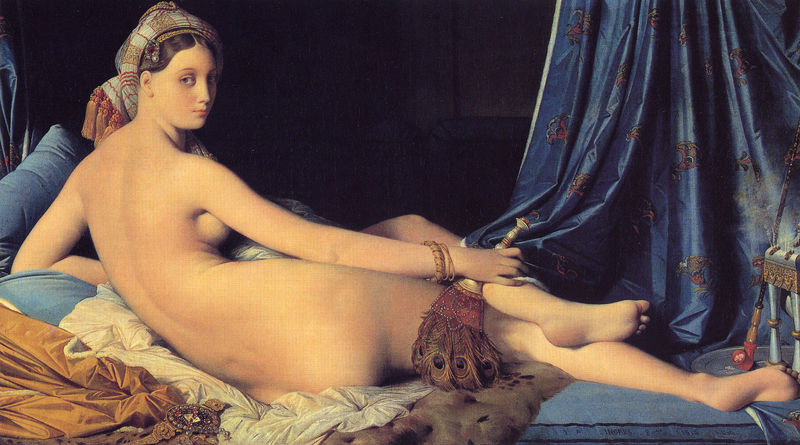
Titel: La Grande Odalisque, Die große Odaliske
Künstler: Jean Auguste Dominique Ingres
Standort: Paris
Institution: Musée du Louvre
Schlagwörter: akt, blau, dunkel, feder, fuß, gemälde, haut, nackt, schatten, gelb, mädchen, ocker, braun, brust, busen, elegant, ellbogen, frau, grau, haar, hell, hintergrund, kleid, licht, mund, nase, orange, profil, raum, rücken, schmuck, schwarz, weiss, zimmer, blick, dame, gürtel, rot, tuch, beige, fächer, malerei, muster, jung, wand, arm, arme, augen, band, barock, falten, federn, inkarnat, pelz, bildnis, portrait, porträt, vorhang, öl, rauch, auge, gold, haare, interieur, realismus, stoff, tücher, decke, klassizismus, brosche, brünett, diadem, frontal, haarreif, mittelscheitel, perle, perlen, rokoko, rosa, scheitel, seide, zart, stock, beine, kopfbedeckung, brüste, füße, hintern, rückenansicht, seitlich, sofa, liegen, bogen, kette, haarband, hocker, ölgemälde, kissen, polster, weib, kopftuch, monet, pfeife, glanz, draperie, bett, glatt, laken, nackte, ellenbogen, erotik, liegend, zehe, zehen, gesäss, unterhemd, orient, nakt, hinten, schönheit, sex, zeh, seite, nerz, pfau, göttin, damast, liege, drappiert, bettzeug, armband, armbänder, armreif, armreifen, harem, halbprofil, sehnsucht, skandal, unterarm, aufgestützt, venus, weibchen, bänder, geliebte, kopfschmuck, odaliske, sexy, turban, pfauenfeder, gekreuzt, kostbar, göttlich, ingres, übereinandergeschlagen, himmelbett, lager, gewickelt, bet, staubwedel, delacroix, wasserpfeife, kopfkissen, haartuch, handgelenk, pfauenauge, pfauenaugen, eugene, pfauenfedern, fußsohlen, anziehend, ingre, turnban, fornarina, posiert, bezaubernd, die grosse odaliske, grosse odaliske, jean auguste dominique ingres, mund7, räucherstäbchen, verführerrisch, zehem, po, schwere seidenvorhänge, akt rückenansicht, orientalisches ambiente, bleuer vorhang